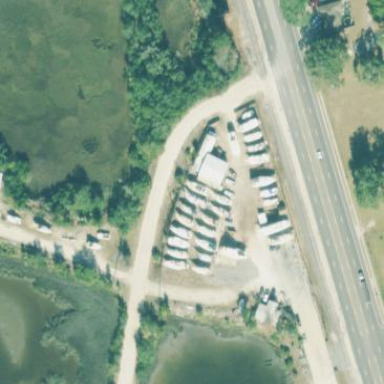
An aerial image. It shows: Boat storage facility.